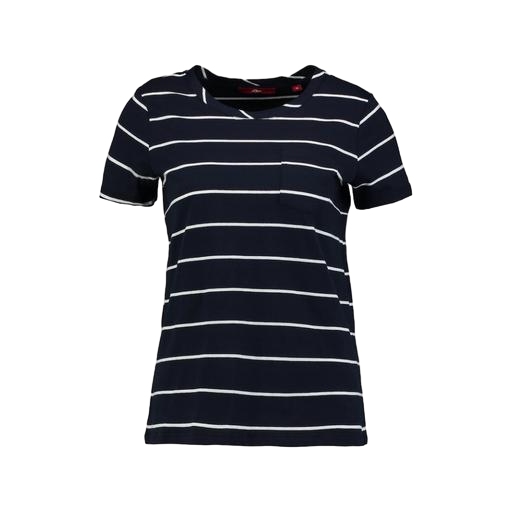
blue short-sleeved striped t-shirt, club stripe tee, blue women's stripe true t-shirt, white background